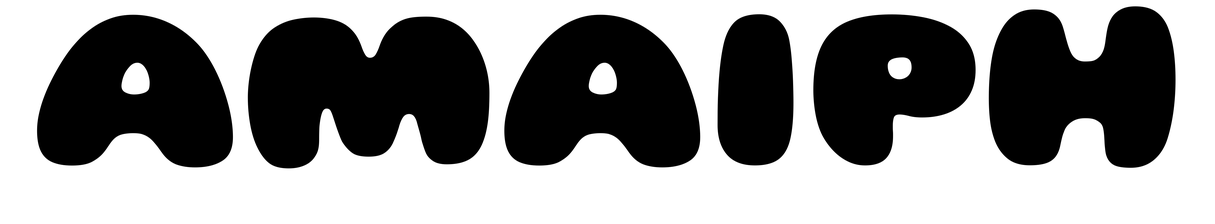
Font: Gluten_Black